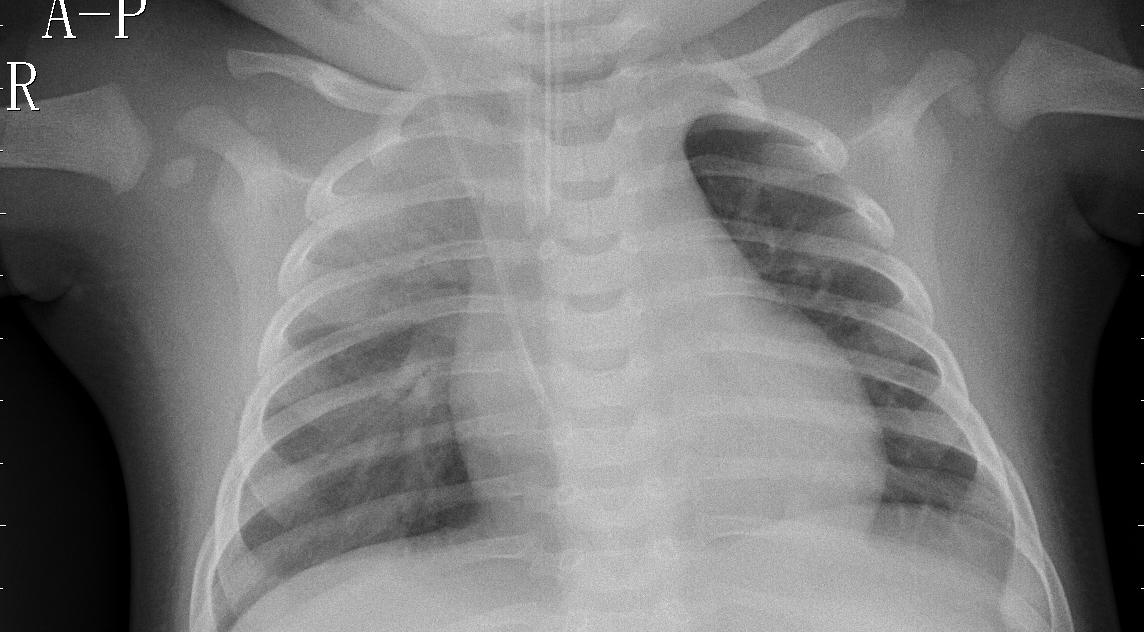
Diagnosis: PNEUMONIA